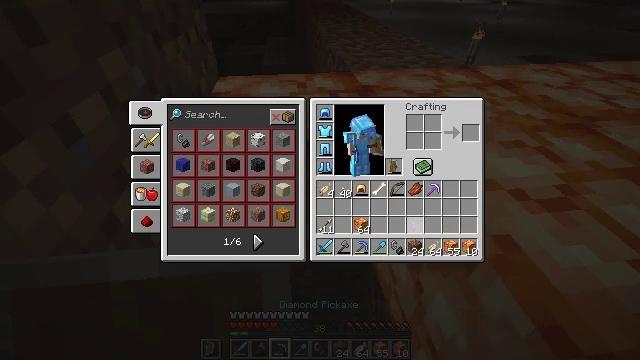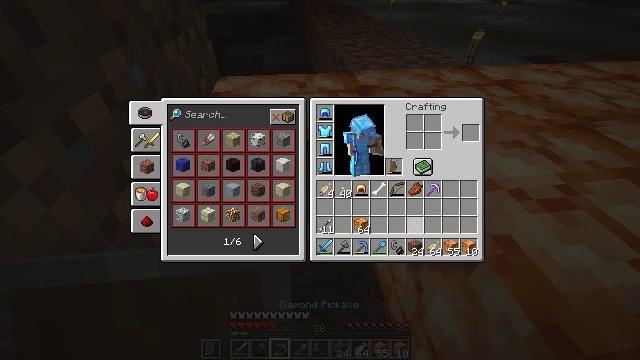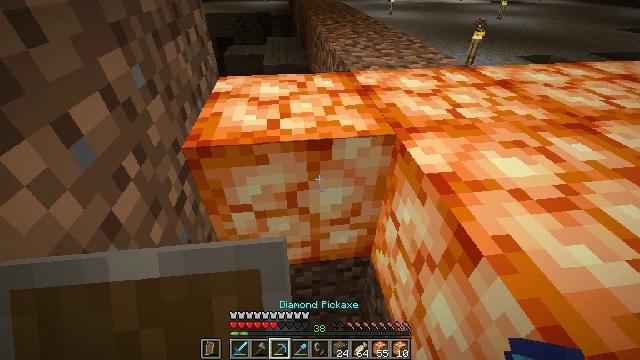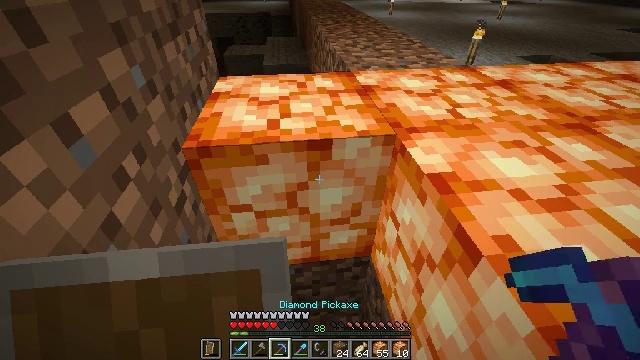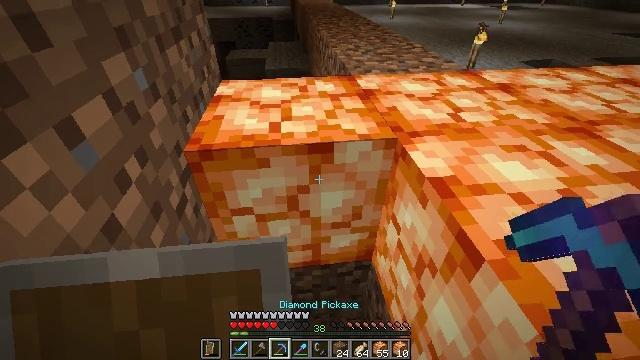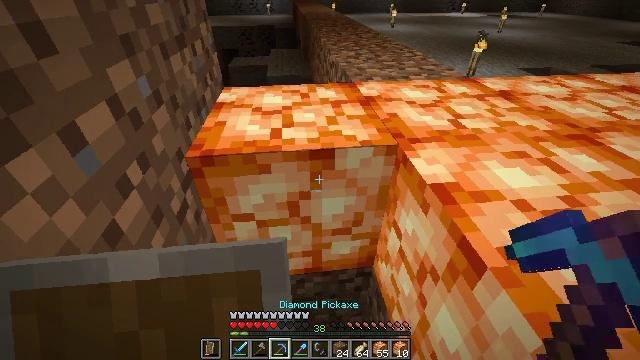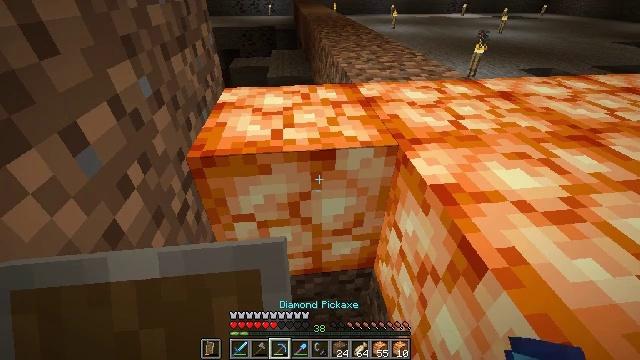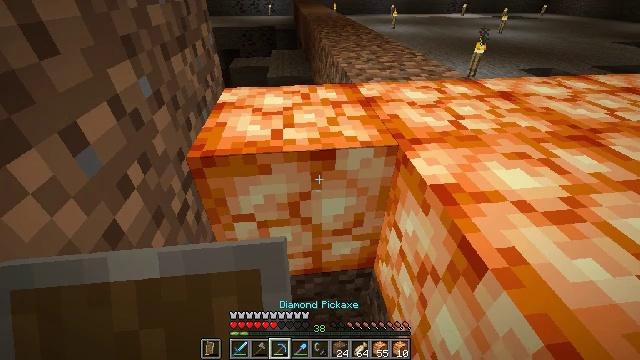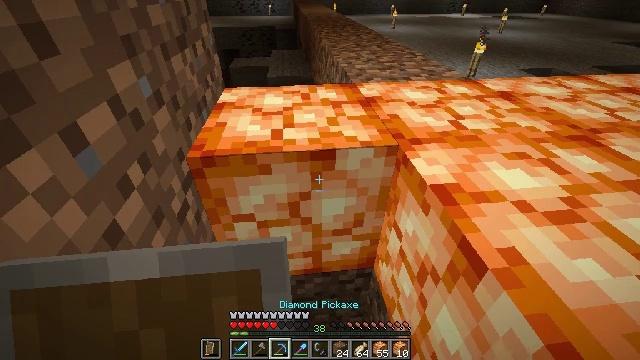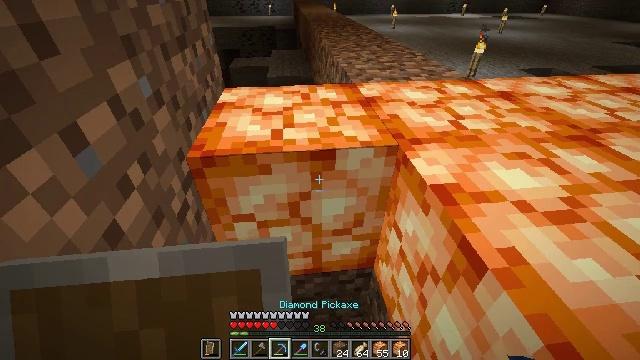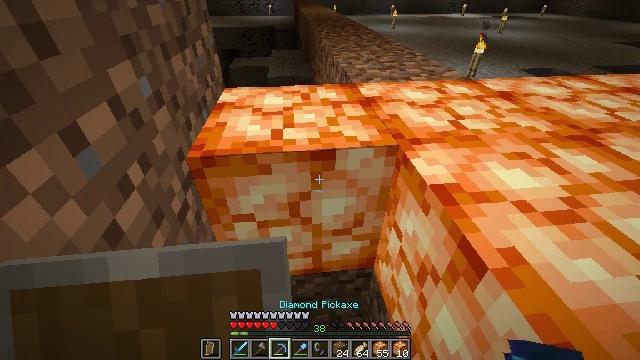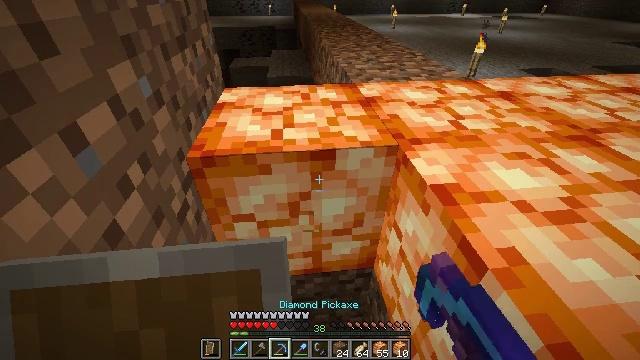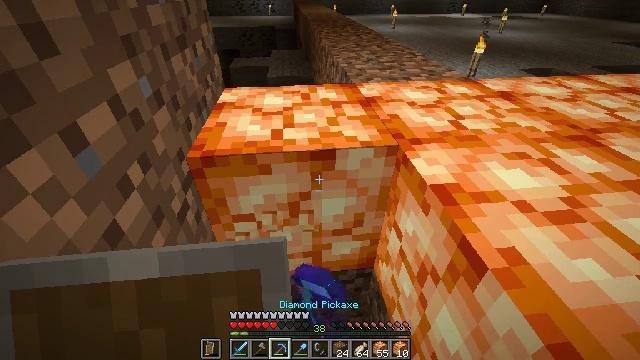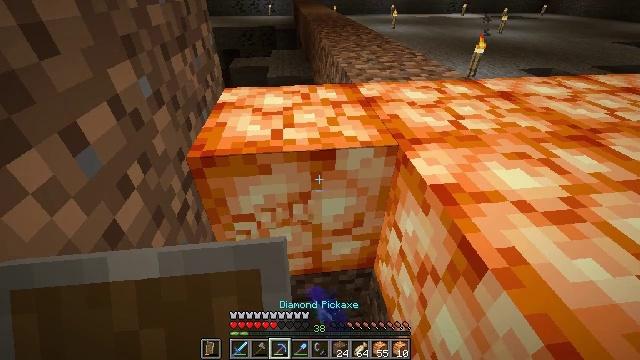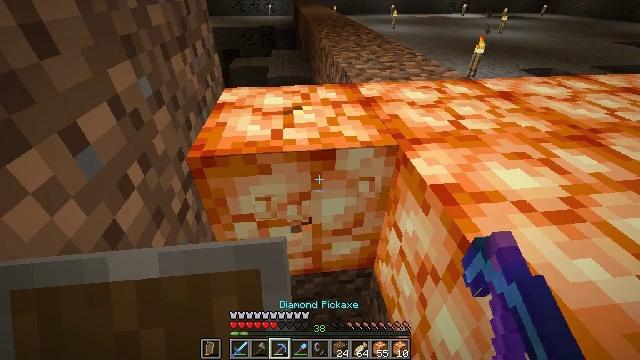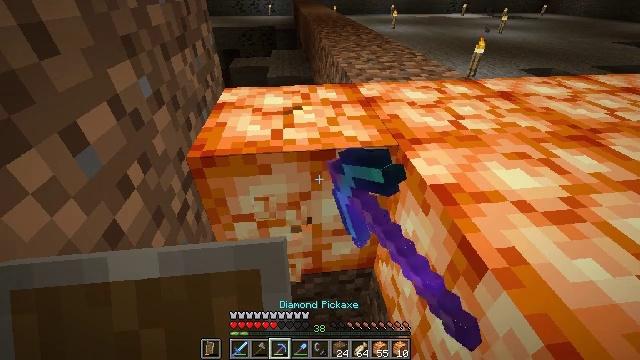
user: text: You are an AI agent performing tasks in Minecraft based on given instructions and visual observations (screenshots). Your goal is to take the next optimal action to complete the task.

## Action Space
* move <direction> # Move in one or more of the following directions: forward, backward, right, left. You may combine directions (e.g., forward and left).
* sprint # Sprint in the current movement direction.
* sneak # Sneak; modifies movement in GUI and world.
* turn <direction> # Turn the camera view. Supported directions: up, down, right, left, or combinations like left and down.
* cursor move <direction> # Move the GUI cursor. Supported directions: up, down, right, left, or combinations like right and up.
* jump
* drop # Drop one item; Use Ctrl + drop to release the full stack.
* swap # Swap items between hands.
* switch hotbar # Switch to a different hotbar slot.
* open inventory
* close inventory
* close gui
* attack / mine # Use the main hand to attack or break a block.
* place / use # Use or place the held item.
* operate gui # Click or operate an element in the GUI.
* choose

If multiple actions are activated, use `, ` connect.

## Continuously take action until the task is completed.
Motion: motion action
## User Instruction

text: Break the glowing shroomlight.
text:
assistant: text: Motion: sneak
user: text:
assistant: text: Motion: sneak, close inventory
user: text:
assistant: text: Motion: close inventory
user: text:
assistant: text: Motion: no_op
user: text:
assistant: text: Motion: turn up
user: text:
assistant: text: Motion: no_op
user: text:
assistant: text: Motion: no_op
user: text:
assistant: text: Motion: no_op
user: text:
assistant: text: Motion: no_op
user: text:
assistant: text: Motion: attack / mine
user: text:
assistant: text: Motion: attack / mine
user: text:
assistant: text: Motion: attack / mine
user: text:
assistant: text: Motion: attack / mine
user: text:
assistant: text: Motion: attack / mine
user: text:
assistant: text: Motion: attack / mine
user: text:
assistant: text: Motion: attack / mine
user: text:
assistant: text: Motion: attack / mine
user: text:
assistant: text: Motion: attack / mine
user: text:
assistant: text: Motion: attack / mine
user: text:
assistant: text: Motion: attack / mine
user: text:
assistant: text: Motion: attack / mine
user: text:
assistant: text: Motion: attack / mine
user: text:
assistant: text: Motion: attack / mine
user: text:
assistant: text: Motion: attack / mine
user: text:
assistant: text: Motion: attack / mine
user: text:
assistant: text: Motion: attack / mine
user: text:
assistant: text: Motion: attack / mine
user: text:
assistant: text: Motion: attack / mine
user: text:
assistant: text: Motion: attack / mine
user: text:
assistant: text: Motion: attack / mine